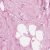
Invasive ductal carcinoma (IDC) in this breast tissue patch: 0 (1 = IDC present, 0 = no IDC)